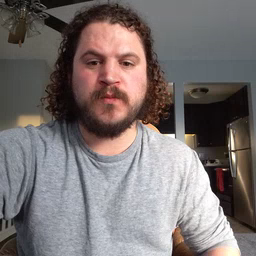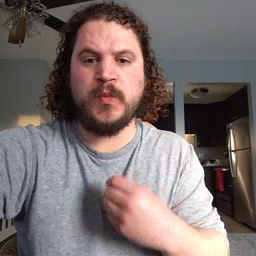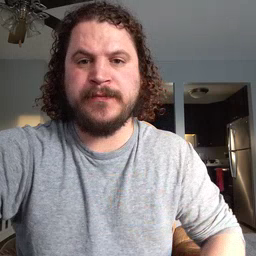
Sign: white